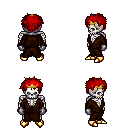
a pixel art fantasy rpg character, male body template, skeleton, brown robe, white pants, red bedhead hairstyle, gold tiara, metal gloves, gold boots, four views (front, back, left, right), 2x2 character sprite sheet, small pixel art, hard edges, no anti-aliasing